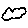
Label: cloud